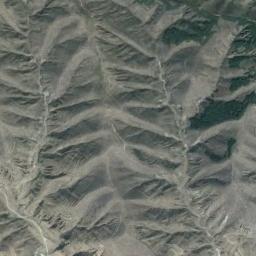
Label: mountain